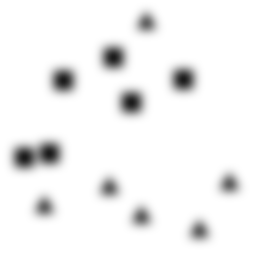
Squares: 6
Triangles: 6
Stars: 0
Total shapes: 12